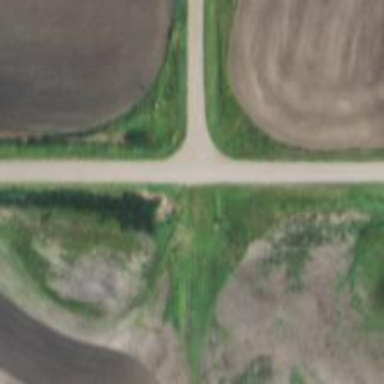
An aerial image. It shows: Unclassified road.